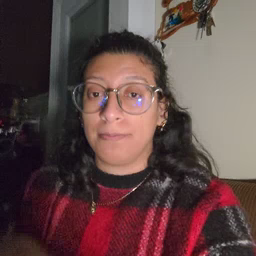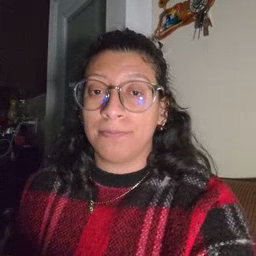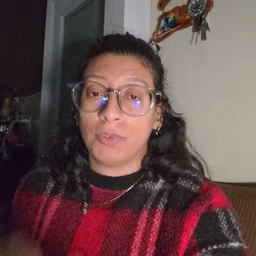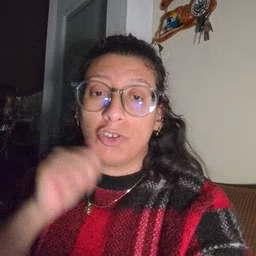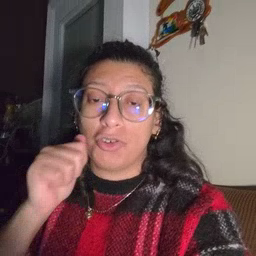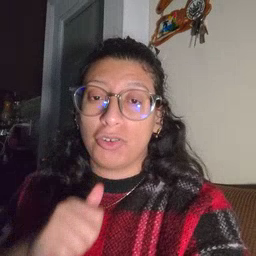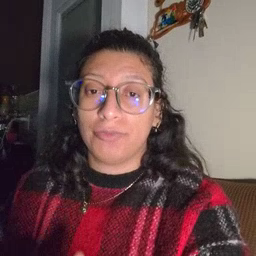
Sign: girl